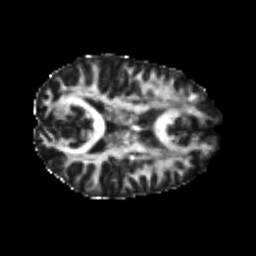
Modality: FA
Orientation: axial
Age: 26
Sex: female
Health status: healthy
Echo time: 0.074 s